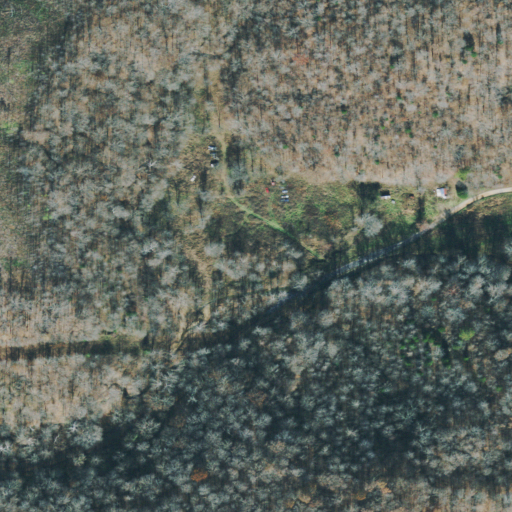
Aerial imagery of valley in Tennessee named Sweetgum Hollow containing deciduous forest, open development, grassland, pasture, evergreen forest, low intensity development, and mixed forest